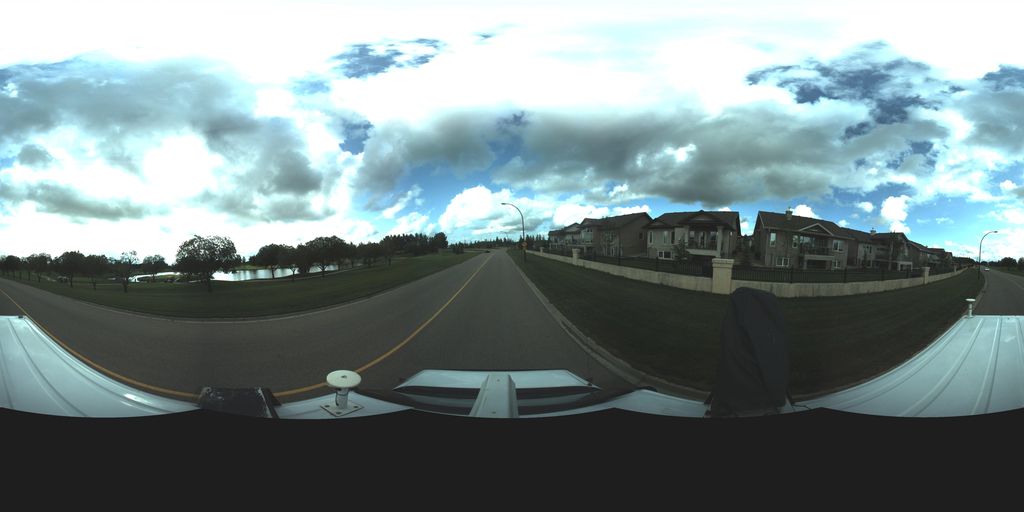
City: saskatoon